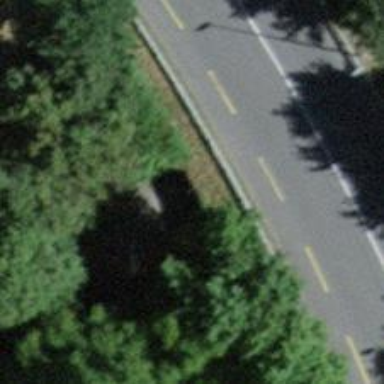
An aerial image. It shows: Tunnel footway.